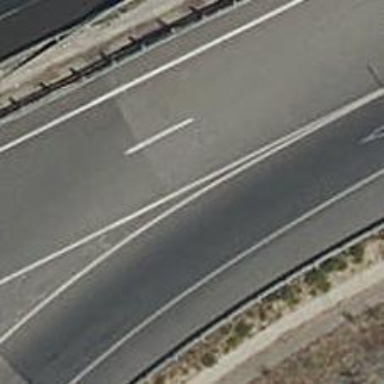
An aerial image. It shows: Block barrier.